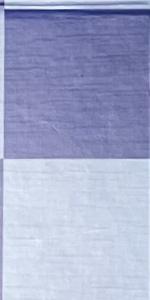
Label: Empty